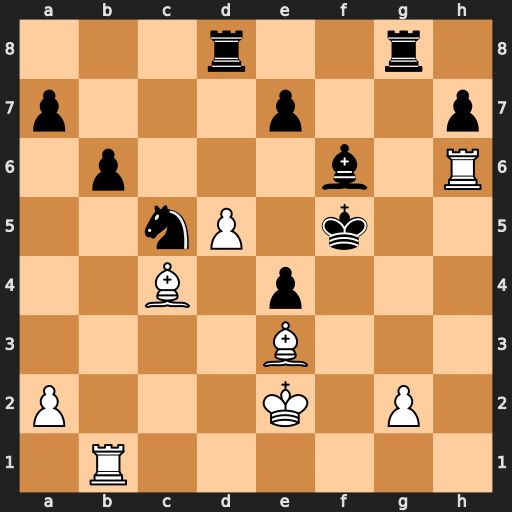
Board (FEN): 3r2r1/p3p2p/1p3b1R/2nP1k2/2B1p3/4B3/P3K1P1/1R6
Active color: w
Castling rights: -
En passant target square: -
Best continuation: Rf1+ Ke5 Rh5+ Kd6 Rxf6+ exf6 Bf4+